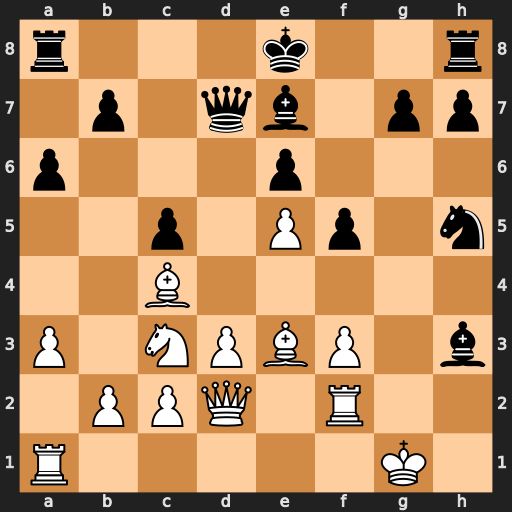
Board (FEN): r3k2r/1p1qb1pp/p3p3/2p1Pp1n/2B5/P1NPBP1b/1PPQ1R2/R5K1
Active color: w
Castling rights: kq
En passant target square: -
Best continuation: Rh2 f4 Bf2 Bf5 Rxh5